Question: I am trying to combine two legends in R, so they show up closer together. This is different to the usual query people ask on combining legends, which involves combining legends so that, say, a shape and a colour are combined in to one legend.
I basically want exactly what can be seen in the attached image, but with the 3 legend items being grouped together; so that the line one is directly below the bar one. My first time using R (just doing it to practice before a course), so feel free to criticise the rest of my code; but I'm happy enough with how it looks so far apart from these two parts of the legend not being closer to each other. I have searched a lot for a solution. I can add a fill to the line aesthetics, which shows up with the other bar items in the legend, but that then gives me a block on the key rather than the line I want.
'''
geom_col(data = subset(surrey_total,date >= MaxDate - 30),aes(fill=TheColumnColours)) +
geom_line(key_glyph = "abline",data=subset(surrey_total, date >= MaxDate - 35),aes(color="7-day average",y=rollmean(newCasesBySpecimenDate, 7, fill = NA)), size=1) +
geom_text(color=TheDigitColours,data = subset(surrey_total,date >= MaxDate - 30),size=3,aes(fontface=TheDigitBold,label = newCasesBySpecimenDate), position = position_dodge(0.9), vjust = 1.5) +
scale_x_date(breaks = TheBreaks, labels = date_format("%d-%b"), limits=c(MaxDate-31, MaxDate+1), expand = c(0, 0)) +
scale_y_continuous(breaks=seq(0,4000,by = 200), minor_breaks=NULL,expand = c(0, 0)) +
ylab("Number of Cases") + xlab("Date") + ggtitle("Surrey Daily Cases") + theme(plot.title = element_text(hjust = 0.5)) +
labs(color= NA,fill = "Legend", subtitle = paste(format(surrey_rate_table[surrey_rate_table$areaName=="Surrey Total",]$newCasesBySpecimenDate, big.mark=","), " cases in last 7 days - 7 day rate ", surrey_rate_table[surrey_rate_table$areaName=="Surrey Total",]$newCasesBySpecimenDateRollingRate,"/100,000",sep="")) +
theme(legend.key = element_rect(fill = NA, color = NA), legend.position = c(0.06,0.85),legend.background = element_rect(fill = NA, color = NA), legend.title = element_blank(), axis.line = element_line(color = 'black'),panel.grid.major.x = element_blank(), panel.grid.minor.x = element_blank(), panel.background = element_rect(fill = "white"),
panel.grid.major.y = element_line(color="gray", linetype="dotted"),panel.border = element_blank())+#,text=element_text(family="Verdana")) +
scale_color_manual(name = "Legend",values = ColourSelections) +
scale_fill_manual(name = "Legend",values = ColourSelections)
'''

As you can see, I've added two scales, one for the colour (of the line) and one for the fill (of the bars), and I think this means they show up separately. I had read that giving them the same name would mean they group together but this doesn't appear to work.
surrey_df:
'''
18592, 18593, 18594, 18595, 18596, 18597, 18598, 18599, 18600,
18601, 18602, 18603, 18604, 18605, 18606, 18607, 18608, 18609,
18610, 18611, 18612, 18613, 18614, 18615, 18616, 18617, 18618,
18619, 18620, 18621, 18622, 18623, 18624, 18625, 18626, 18627,
18628, 18588, 18589, 18590, 18591, 18592, 18593, 18594, 18595,
18596, 18597, 18598, 18599, 18600, 18601, 18602, 18603, 18604,
18605, 18606, 18607, 18608, 18609, 18610, 18611, 18612, 18613,
18614, 18615, 18616, 18617, 18618, 18619, 18620, 18621, 18622,
18623, 18624, 18625, 18626, 18627, 18628, 18588, 18589, 18590,
18591, 18592, 18593, 18594, 18595, 18596, 18597, 18598, 18599,
18600, 18601, 18602, 18603, 18604, 18605, 18606, 18607, 18608,
18609, 18610, 18611, 18612, 18613, 18614, 18615, 18616, 18617,
18618, 18619, 18620, 18621, 18622, 18623, 18624, 18625, 18626,
18627, 18628, 18588, 18589, 18590, 18591, 18592, 18593, 18594,
18595, 18596, 18597, 18598, 18599, 18600, 18601, 18602, 18603,
18604, 18605, 18606, 18607, 18608, 18609, 18610, 18611, 18612,
18613, 18614, 18615, 18616, 18617, 18618, 18619, 18620, 18621,
18622, 18623, 18624, 18625, 18626, 18627, 18628, 18588, 18589,
18590, 18591, 18592, 18593, 18594, 18595, 18596, 18597, 18598,
18599, 18600, 18601, 18602, 18603, 18604, 18605, 18606, 18607,
18608, 18609, 18610, 18611, 18612, 18613, 18614, 18615, 18616,
18617, 18618, 18619, 18620, 18621, 18622, 18623, 18624, 18625,
18626, 18627, 18628, 18588, 18589, 18590, 18591, 18592, 18593,
18594, 18595, 18596, 18597, 18598, 18599, 18600, 18601, 18602,
18603, 18604, 18605, 18606, 18607, 18608, 18609, 18610, 18611,
18612, 18613, 18614, 18615, 18616, 18617, 18618, 18619, 18620,
18621, 18622, 18623, 18624, 18625, 18626, 18627, 18628, 18588,
18589, 18590, 18591, 18592, 18593, 18594, 18595, 18596, 18597,
18598, 18599, 18600, 18601, 18602, 18603, 18604, 18605, 18606,
18607, 18608, 18609, 18610, 18611, 18612, 18613, 18614, 18615,
18616, 18617, 18618, 18619, 18620, 18621, 18622, 18623, 18624,
18625, 18626, 18627, 18628, 18588, 18589, 18590, 18591, 18592,
18593, 18594, 18595, 18596, 18597, 18598, 18599, 18600, 18601,
18602, 18603, 18604, 18605, 18606, 18607, 18608, 18609, 18610,
18611, 18612, 18613, 18614, 18615, 18616, 18617, 18618, 18619,
18620, 18621, 18622, 18623, 18624, 18625, 18626, 18627, 18628,
18588, 18589, 18590, 18591, 18592, 18593, 18594, 18595, 18596,
18597, 18598, 18599, 18600, 18601, 18602, 18603, 18604, 18605,
18606, 18607, 18608, 18609, 18610, 18611, 18612, 18613, 18614,
18615, 18616, 18617, 18618, 18619, 18620, 18621, 18622, 18623,
18624, 18625, 18626, 18627, 18628, 18588, 18589, 18590, 18591,
18592, 18593, 18594, 18595, 18596, 18597, 18598, 18599, 18600,
18601, 18602, 18603, 18604, 18605, 18606, 18607, 18608, 18609,
18610, 18611, 18612, 18613, 18614, 18615, 18616, 18617, 18618,
18619, 18620, 18621, 18622, 18623, 18624, 18625, 18626, 18627,
18628, 18588, 18589, 18590, 18591, 18592, 18593, 18594, 18595,
18596, 18597, 18598, 18599, 18600, 18601, 18602, 18603, 18604,
18605, 18606, 18607, 18608, 18609, 18610, 18611, 18612, 18613,
18614, 18615, 18616, 18617, 18618, 18619, 18620, 18621, 18622,
18623, 18624, 18625, 18626, 18627, 18628), class = "Date"), areaName = c("Elmbridge",
"Elmbridge", "Elmbridge", "Elmbridge", "Elmbridge", "Elmbridge",
"Elmbridge", "Elmbridge", "Elmbridge", "Elmbridge", "Elmbridge",
"Elmbridge", "Elmbridge", "Elmbridge", "Elmbridge", "Elmbridge",
"Elmbridge", "Elmbridge", "Elmbridge", "Elmbridge", "Elmbridge",
"Elmbridge", "Elmbridge", "Elmbridge", "Elmbridge", "Elmbridge",
"Elmbridge", "Elmbridge", "Elmbridge", "Elmbridge", "Elmbridge",
"Elmbridge", "Elmbridge", "Elmbridge", "Elmbridge", "Elmbridge",
"Elmbridge", "Elmbridge", "Elmbridge", "Elmbridge", "Elmbridge",
"Epsom and Ewell", "Epsom and Ewell", "Epsom and Ewell", "Epsom and Ewell",
"Epsom and Ewell", "Epsom and Ewell", "Epsom and Ewell", "Epsom and Ewell",
"Epsom and Ewell", "Epsom and Ewell", "Epsom and Ewell", "Epsom and Ewell",
"Epsom and Ewell", "Epsom and Ewell", "Epsom and Ewell", "Epsom and Ewell",
"Epsom and Ewell", "Epsom and Ewell", "Epsom and Ewell", "Epsom and Ewell",
"Epsom and Ewell", "Epsom and Ewell", "Epsom and Ewell", "Epsom and Ewell",
"Epsom and Ewell", "Epsom and Ewell", "Epsom and Ewell", "Epsom and Ewell",
"Epsom and Ewell", "Epsom and Ewell", "Epsom and Ewell", "Epsom and Ewell",
"Epsom and Ewell", "Epsom and Ewell", "Epsom and Ewell", "Epsom and Ewell",
"Epsom and Ewell", "Epsom and Ewell", "Epsom and Ewell", "Epsom and Ewell",
"Epsom and Ewell", "Guildford", "Guildford", "Guildford", "Guildford",
"Guildford", "Guildford", "Guildford", "Guildford", "Guildford",
"Guildford", "Guildford", "Guildford", "Guildford", "Guildford",
"Guildford", "Guildford", "Guildford", "Guildford", "Guildford",
"Guildford", "Guildford", "Guildford", "Guildford", "Guildford",
"Guildford", "Guildford", "Guildford", "Guildford", "Guildford",
"Guildford", "Guildford", "Guildford", "Guildford", "Guildford",
"Guildford", "Guildford", "Guildford", "Guildford", "Guildford",
"Guildford", "Guildford", "Mole Valley", "Mole Valley", "Mole Valley",
"Mole Valley", "Mole Valley", "Mole Valley", "Mole Valley", "Mole Valley",
"Mole Valley", "Mole Valley", "Mole Valley", "Mole Valley", "Mole Valley",
"Mole Valley", "Mole Valley", "Mole Valley", "Mole Valley", "Mole Valley",
"Mole Valley", "Mole Valley", "Mole Valley", "Mole Valley", "Mole Valley",
"Mole Valley", "Mole Valley", "Mole Valley", "Mole Valley", "Mole Valley",
"Mole Valley", "Mole Valley", "Mole Valley", "Mole Valley", "Mole Valley",
"Mole Valley", "Mole Valley", "Mole Valley", "Mole Valley", "Mole Valley",
"Mole Valley", "Mole Valley", "Mole Valley", "Reigate and Banstead",
"Reigate and Banstead", "Reigate and Banstead", "Reigate and Banstead",
"Reigate and Banstead", "Reigate and Banstead", "Reigate and Banstead",
"Reigate and Banstead", "Reigate and Banstead", "Reigate and Banstead",
"Reigate and Banstead", "Reigate and Banstead", "Reigate and Banstead",
"Reigate and Banstead", "Reigate and Banstead", "Reigate and Banstead",
"Reigate and Banstead", "Reigate and Banstead", "Reigate and Banstead",
"Reigate and Banstead", "Reigate and Banstead", "Reigate and Banstead",
"Reigate and Banstead", "Reigate and Banstead", "Reigate and Banstead",
"Reigate and Banstead", "Reigate and Banstead", "Reigate and Banstead",
"Reigate and Banstead", "Reigate and Banstead", "Reigate and Banstead",
"Reigate and Banstead", "Reigate and Banstead", "Reigate and Banstead",
"Reigate and Banstead", "Reigate and Banstead", "Reigate and Banstead",
"Reigate and Banstead", "Reigate and Banstead", "Reigate and Banstead",
"Reigate and Banstead", "Runnymede", "Runnymede", "Runnymede",
"Runnymede", "Runnymede", "Runnymede", "Runnymede", "Runnymede",
"Runnymede", "Runnymede", "Runnymede", "Runnymede", "Runnymede",
"Runnymede", "Runnymede", "Runnymede", "Runnymede", "Runnymede",
"Runnymede", "Runnymede", "Runnymede", "Runnymede", "Runnymede",
"Runnymede", "Runnymede", "Runnymede", "Runnymede", "Runnymede",
"Runnymede", "Runnymede", "Runnymede", "Runnymede", "Runnymede",
"Runnymede", "Runnymede", "Runnymede", "Runnymede", "Runnymede",
"Runnymede", "Runnymede", "Runnymede", "Spelthorne", "Spelthorne",
"Spelthorne", "Spelthorne", "Spelthorne", "Spelthorne", "Spelthorne",
"Spelthorne", "Spelthorne", "Spelthorne", "Spelthorne", "Spelthorne",
"Spelthorne", "Spelthorne", "Spelthorne", "Spelthorne", "Spelthorne",
"Spelthorne", "Spelthorne", "Spelthorne", "Spelthorne", "Spelthorne",
"Spelthorne", "Spelthorne", "Spelthorne", "Spelthorne", "Spelthorne",
"Spelthorne", "Spelthorne", "Spelthorne", "Spelthorne", "Spelthorne",
"Spelthorne", "Spelthorne", "Spelthorne", "Spelthorne", "Spelthorne",
"Spelthorne", "Spelthorne", "Spelthorne", "Spelthorne", "Surrey Heath",
"Surrey Heath", "Surrey Heath", "Surrey Heath", "Surrey Heath",
"Surrey Heath", "Surrey Heath", "Surrey Heath", "Surrey Heath",
"Surrey Heath", "Surrey Heath", "Surrey Heath", "Surrey Heath",
"Surrey Heath", "Surrey Heath", "Surrey Heath", "Surrey Heath",
"Surrey Heath", "Surrey Heath", "Surrey Heath", "Surrey Heath",
"Surrey Heath", "Surrey Heath", "Surrey Heath", "Surrey Heath",
"Surrey Heath", "Surrey Heath", "Surrey Heath", "Surrey Heath",
"Surrey Heath", "Surrey Heath", "Surrey Heath", "Surrey Heath",
"Surrey Heath", "Surrey Heath", "Surrey Heath", "Surrey Heath",
"Surrey Heath", "Surrey Heath", "Surrey Heath", "Surrey Heath",
"Tandridge", "Tandridge", "Tandridge", "Tandridge", "Tandridge",
"Tandridge", "Tandridge", "Tandridge", "Tandridge", "Tandridge",
"Tandridge", "Tandridge", "Tandridge", "Tandridge", "Tandridge",
"Tandridge", "Tandridge", "Tandridge", "Tandridge", "Tandridge",
"Tandridge", "Tandridge", "Tandridge", "Tandridge", "Tandridge",
"Tandridge", "Tandridge", "Tandridge", "Tandridge", "Tandridge",
"Tandridge", "Tandridge", "Tandridge", "Tandridge", "Tandridge",
"Tandridge", "Tandridge", "Tandridge", "Tandridge", "Tandridge",
"Tandridge", "Waverley", "Waverley", "Waverley", "Waverley",
"Waverley", "Waverley", "Waverley", "Waverley", "Waverley", "Waverley",
"Waverley", "Waverley", "Waverley", "Waverley", "Waverley", "Waverley",
"Waverley", "Waverley", "Waverley", "Waverley", "Waverley", "Waverley",
"Waverley", "Waverley", "Waverley", "Waverley", "Waverley", "Waverley",
"Waverley", "Waverley", "Waverley", "Waverley", "Waverley", "Waverley",
"Waverley", "Waverley", "Waverley", "Waverley", "Waverley", "Waverley",
"Waverley", "Woking", "Woking", "Woking", "Woking", "Woking",
"Woking", "Woking", "Woking", "Woking", "Woking", "Woking", "Woking",
"Woking", "Woking", "Woking", "Woking", "Woking", "Woking", "Woking",
"Woking", "Woking", "Woking", "Woking", "Woking", "Woking", "Woking",
"Woking", "Woking", "Woking", "Woking", "Woking", "Woking", "Woking",
"Woking", "Woking", "Woking", "Woking", "Woking", "Woking", "Woking",
"Woking"), newCasesBySpecimenDate = c(13, 15, 20, 20, 23, 19,
12, 17, 22, 28, 31, 22, 22, 14, 20, 33, 32, 44, 46, 35, 47, 44,
61, 61, 89, 80, 93, 74, 133, 168, 145, 114, 138, 39, 116, 132,
121, 228, 208, 147, 101, 9, 14, 11, 17, 11, 16, 12, 13, 35, 21,
9, 15, 14, 9, 10, 38, 31, 28, 23, 50, 30, 34, 36, 73, 58, 67,
58, 39, 59, 100, 103, 104, 67, 33, 101, 89, 58, 153, 128, 97,
48, 15, 33, 25, 25, 17, 27, 20, 15, 24, 26, 20, 27, 16, 26, 19,
26, 40, 39, 43, 49, 38, 45, 67, 58, 89, 51, 78, 39, 74, 120,
151, 84, 110, 42, 140, 126, 97, 172, 140, 111, 81, 7, 15, 19,
13, 15, 16, 15, 18, 19, 11, 8, 10, 6, 12, 15, 8, 13, 25, 30,
28, 18, 31, 34, 35, 43, 37, 55, 29, 37, 72, 64, 82, 61, 11, 77,
64, 66, 96, 65, 71, 49, 8, 18, 26, 20, 21, 21, 12, 12, 38, 22,
25, 23, 22, 26, 15, 22, 36, 28, 46, 52, 55, 64, 78, 105, 104,
78, 91, 51, 110, 169, 175, 111, 120, 40, 144, 195, 142, 247,
215, 144, 140, 15, 21, 19, 13, 25, 28, 23, 38, 29, 36, 49, 49,
40, 20, 15, 33, 25, 30, 29, 31, 32, 39, 48, 75, 56, 54, 49, 36,
51, 79, 72, 70, 57, 26, 76, 88, 56, 98, 131, 83, 51, 17, 20,
19, 18, 19, 11, 10, 27, 18, 28, 23, 26, 23, 28, 25, 42, 35, 24,
40, 53, 25, 53, 48, 105, 87, 71, 82, 43, 114, 115, 140, 93, 103,
31, 106, 118, 146, 198, 139, 100, 82, 25, 18, 15, 16, 17, 14,
13, 16, 24, 24, 9, 18, 20, 19, 18, 24, 22, 29, 45, 46, 54, 36,
57, 48, 62, 58, 57, 41, 53, 101, 90, 55, 75, 24, 87, 99, 79,
151, 145, 93, 68, 8, 13, 14, 8, 7, 22, 11, 6, 29, 22, 19, 22,
30, 15, 23, 29, 23, 37, 29, 44, 37, 38, 72, 70, 67, 61, 77, 49,
75, 123, 127, 78, 78, 21, 98, 98, 89, 153, 131, 71, 85, 14, 17,
18, 12, 6, 14, 4, 7, 21, 15, 16, 9, 19, 10, 17, 20, 20, 18, 46,
36, 24, 27, 48, 37, 56, 40, 74, 38, 54, 77, 101, 76, 55, 18,
95, 114, 104, 188, 164, 91, 99, 13, 44, 30, 25, 31, 25, 27, 19,
31, 48, 41, 27, 32, 27, 35, 38, 45, 42, 47, 48, 36, 46, 70, 63,
82, 93, 86, 57, 77, 104, 105, 75, 83, 22, 87, 132, 92, 161, 112,
90, 72), newDeaths28DaysByDeathDate = c(1, 1, 0, 3, 0, 0, 0,
0, 0, 1, 1, 1, 0, 0, 0, 0, 0, 0, 0, 1, 0, 0, 0, 0, 0, 0, 0, 2,
0, 2, 0, 0, 0, 0, 2, 2, 2, 3, 0, 1, 0, 0, 0, 0, 1, 1, 1, 0, 0,
3, 0, 0, 0, 1, 2, 0, 0, 2, 1, 1, 1, 0, 0, 0, 0, 0, 1, 1, 3, 0,
1, 0, 2, 1, 1, 0, 0, 1, 2, 0, 1, 0, 0, 1, 0, 0, 0, 0, 1, 2, 0,
0, 1, 1, 0, 0, 0, 1, 1, 0, 1, 0, 0, 0, 0, 0, 0, 1, 1, 0, 0, 2,
0, 0, 1, 0, 1, 0, 0, 1, 0, 0, 1, 0, 0, 0, 0, 0, 1, 0, 0, 0, 1,
0, 0, 0, 1, 0, 0, 0, 0, 0, 0, 0, 2, 1, 1, 0, 0, 1, 1, 2, 1, 2,
3, 0, 1, 0, 0, 0, 0, 0, 0, 0, 1, 1, 2, 0, 1, 0, 0, 1, 0, 2, 0,
0, 1, 1, 1, 3, 1, 0, 0, 0, 2, 1, 1, 2, 0, 0, 2, 3, 3, 0, 2, 2,
3, 1, 0, 2, 0, 0, 3, 1, 0, 1, 1, 0, 0, 0, 0, 0, 1, 0, 3, 0, 1,
0, 0, 0, 1, 0, 0, 0, 0, 0, 0, 1, 0, 0, 0, 0, 0, 0, 0, 1, 1, 1,
0, 0, 0, 1, 0, 0, 0, 0, 2, 0, 1, 1, 0, 1, 0, 1, 1, 0, 0, 0, 0,
0, 0, 0, 0, 0, 0, 0, 0, 0, 0, 0, 0, 0, 1, 0, 1, 1, 1, 0, 2, 2,
3, 3, 1, 0, 0, 0, 0, 0, 0, 0, 0, 0, 0, 1, 0, 0, 0, 0, 0, 0, 0,
0, 0, 1, 0, 0, 0, 0, 0, 0, 0, 2, 0, 0, 0, 0, 1, 0, 1, 1, 0, 1,
2, 0, 2, 0, 2, 1, 0, 0, 0, 0, 1, 1, 0, 0, 0, 0, 0, 0, 1, 0, 0,
0, 2, 1, 0, 0, 0, 1, 0, 0, 0, 1, 1, 0, 0, 1, 1, 2, 1, 1, 1, 1,
0, 1, 2, 0, 0, 0, 0, 0, 0, 0, 0, 0, 0, 0, 0, 0, 0, 1, 0, 0, 0,
1, 1, 0, 0, 0, 0, 1, 1, 1, 1, 4, 2, 0, 2, 3, 0, 0, 2, 1, 0, 2,
2, 1, 1, 1, 0, 0, 2, 0, 1, 2, 2, 1, 0, 0, 0, 1, 0, 1, 0, 1, 1,
1, 0, 0, 1, 0, 0, 1, 0, 0, 0, 0, 1, 0, 0, 2, 1, 1, 0, 0, 0, 0,
0, 0, 0), newCasesBySpecimenDateRollingRate = c(106, 95, 86.3,
79, 87, 89.9, 89.2, 92.1, 97.2, 103.1, 111.1, 110.4, 112.6, 114,
116.2, 124.3, 127.2, 136.7, 154.2, 163.7, 187.9, 205.4, 225.9,
247.1, 280, 304.8, 347.2, 367, 432, 510.3, 571.7, 589.9, 632.3,
592.9, 623.6, 622.8, 588.5, 649.1, 717.9, 724.4, 0, 165, 136.4,
125.3, 127.7, 119.1, 110.4, 111.6, 116.6, 142.6, 155, 145.1,
150.1, 147.6, 143.9, 140.2, 143.9, 156.3, 179.8, 189.8, 234.4,
260.5, 290.2, 287.7, 339.8, 377, 431.6, 441.5, 452.7, 483.7,
563.1, 600.3, 657.3, 657.3, 626.3, 703.2, 740.4, 688.4, 750.4,
780.1, 817.3, 0, 120.1, 112.1, 116.8, 112.8, 113.4, 109.4, 108.7,
108.7, 102.7, 103.4, 100, 106.7, 99.3, 103.4, 106, 107.4, 116.8,
129.5, 140.3, 162.4, 170.5, 187.9, 215.4, 227.5, 261.1, 266.4,
285.9, 286.6, 306, 341.6, 404, 400.7, 440.3, 416.1, 483.9, 518.8,
503.4, 517.5, 555, 555.7, 0, 97.4, 89.4, 92.8, 98.6, 100.9, 108.9,
114.6, 127.2, 131.8, 122.6, 116.9, 111.2, 99.7, 96.3, 92.8, 80.2,
82.5, 102, 124.9, 150.2, 157, 175.4, 205.2, 230.4, 251, 259,
290, 302.6, 309.5, 353, 386.3, 431, 458.5, 408, 463.1, 494, 487.1,
523.8, 504.3, 515.8, 0, 103.5, 90.8, 93.4, 94.8, 94.1, 89.4,
84.7, 87.4, 100.8, 98.2, 101.5, 102.9, 103.5, 112.9, 115, 104.2,
113.6, 115.6, 131.1, 151.3, 170.8, 203.7, 241.3, 287.7, 338.8,
360.3, 386.6, 383.9, 414.8, 476, 523, 527.7, 556, 521.7, 584.2,
641.4, 623.2, 671.6, 741.5, 757.7, 0, 199.1, 185.6, 153.2, 145.4,
144.3, 156.6, 161, 186.8, 195.7, 214.7, 255, 281.8, 295.2, 291.9,
266.1, 270.6, 258.3, 237.1, 214.7, 204.6, 218.1, 244.9, 261.7,
317.6, 346.7, 374.6, 394.7, 399.2, 412.6, 447.3, 444, 459.6,
463, 437.2, 482, 523.3, 497.6, 526.7, 594.9, 624, 0, 192.3, 171.3,
150.2, 140.2, 125.2, 114.2, 114.2, 124.2, 122.2, 131.2, 136.2,
143.2, 155.2, 173.3, 171.3, 195.3, 202.3, 203.3, 217.3, 247.4,
244.4, 272.4, 278.4, 348.5, 411.6, 442.7, 471.7, 489.8, 550.9,
618, 653, 659, 691.1, 640, 703.1, 707.1, 738.2, 796.2, 842.3,
839.3, 0, 153.4, 156.8, 146.7, 141.1, 138.9, 136.6, 132.1, 122.1,
128.8, 138.9, 131, 132.1, 138.9, 145.6, 147.8, 147.8, 145.6,
168, 198.2, 227.3, 266.5, 286.7, 323.6, 352.7, 389.7, 404.2,
416.6, 402, 421, 470.3, 517.3, 509.5, 528.5, 491.6, 543.1, 594.6,
570, 638.3, 739, 759.2, 0, 112.3, 97.6, 87.4, 81.7, 81.7, 91.9,
94.2, 91.9, 110.1, 119.1, 131.6, 148.6, 157.7, 162.3, 181.6,
181.6, 182.7, 203.1, 211.1, 226.9, 251.9, 268.9, 317.7, 371,
405.1, 441.4, 478.8, 492.5, 534.4, 592.3, 657, 669.5, 688.8,
625.2, 680.8, 706.9, 668.3, 697.8, 758, 750, 0, 84.7, 88.7, 82.3,
76, 76, 74.4, 67.3, 61.7, 64.9, 62.5, 65.7, 68.1, 72, 76.8, 84.7,
83.9, 87.9, 89.4, 118.7, 132.2, 143.3, 151.2, 173.4, 186.8, 216.9,
212.1, 242.2, 253.3, 274.7, 297.6, 348.3, 364.1, 376, 331.7,
376.8, 424.3, 445.7, 514.5, 584.2, 612.7, 0, 145.8, 173.6, 181.6,
174.6, 187.5, 198.4, 193.5, 199.4, 186.5, 204.4, 220.3, 216.3,
223.2, 223.2, 239.1, 246, 243.1, 244.1, 263.9, 279.8, 288.7,
299.6, 331.4, 349.2, 388.9, 434.6, 472.3, 493.1, 523.8, 557.6,
599.2, 592.3, 582.4, 518.9, 548.6, 603.2, 591.3, 646.9, 683.6,
690.5, 0), Month = structure(c(18567, 18567, 18567, 18567, 18567,
18567, 18567, 18567, 18567, 18597, 18597, 18597, 18597, 18597,
18597, 18597, 18597, 18597, 18597, 18597, 18597, 18597, 18597,
18597, 18597, 18597, 18597, 18597, 18597, 18597, 18597, 18597,
18597, 18597, 18597, 18597, 18597, 18597, 18597, 18597, 18628,
18567, 18567, 18567, 18567, 18567, 18567, 18567, 18567, 18567,
18597, 18597, 18597, 18597, 18597, 18597, 18597, 18597, 18597,
18597, 18597, 18597, 18597, 18597, 18597, 18597, 18597, 18597,
18597, 18597, 18597, 18597, 18597, 18597, 18597, 18597, 18597,
18597, 18597, 18597, 18597, 18628, 18567, 18567, 18567, 18567,
18567, 18567, 18567, 18567, 18567, 18597, 18597, 18597, 18597,
18597, 18597, 18597, 18597, 18597, 18597, 18597, 18597, 18597,
18597, 18597, 18597, 18597, 18597, 18597, 18597, 18597, 18597,
18597, 18597, 18597, 18597, 18597, 18597, 18597, 18597, 18597,
18628, 18567, 18567, 18567, 18567, 18567, 18567, 18567, 18567,
18567, 18597, 18597, 18597, 18597, 18597, 18597, 18597, 18597,
18597, 18597, 18597, 18597, 18597, 18597, 18597, 18597, 18597,
18597, 18597, 18597, 18597, 18597, 18597, 18597, 18597, 18597,
18597, 18597, 18597, 18597, 18597, 18628, 18567, 18567, 18567,
18567, 18567, 18567, 18567, 18567, 18567, 18597, 18597, 18597,
18597, 18597, 18597, 18597, 18597, 18597, 18597, 18597, 18597,
18597, 18597, 18597, 18597, 18597, 18597, 18597, 18597, 18597,
18597, 18597, 18597, 18597, 18597, 18597, 18597, 18597, 18597,
18597, 18628, 18567, 18567, 18567, 18567, 18567, 18567, 18567,
18567, 18567, 18597, 18597, 18597, 18597, 18597, 18597, 18597,
18597, 18597, 18597, 18597, 18597, 18597, 18597, 18597, 18597,
18597, 18597, 18597, 18597, 18597, 18597, 18597, 18597, 18597,
18597, 18597, 18597, 18597, 18597, 18597, 18628, 18567, 18567,
18567, 18567, 18567, 18567, 18567, 18567, 18567, 18597, 18597,
18597, 18597, 18597, 18597, 18597, 18597, 18597, 18597, 18597,
18597, 18597, 18597, 18597, 18597, 18597, 18597, 18597, 18597,
18597, 18597, 18597, 18597, 18597, 18597, 18597, 18597, 18597,
18597, 18597, 18628, 18567, 18567, 18567, 18567, 18567, 18567,
18567, 18567, 18567, 18597, 18597, 18597, 18597, 18597, 18597,
18597, 18597, 18597, 18597, 18597, 18597, 18597, 18597, 18597,
18597, 18597, 18597, 18597, 18597, 18597, 18597, 18597, 18597,
18597, 18597, 18597, 18597, 18597, 18597, 18597, 18628, 18567,
18567, 18567, 18567, 18567, 18567, 18567, 18567, 18567, 18597,
18597, 18597, 18597, 18597, 18597, 18597, 18597, 18597, 18597,
18597, 18597, 18597, 18597, 18597, 18597, 18597, 18597, 18597,
18597, 18597, 18597, 18597, 18597, 18597, 18597, 18597, 18597,
18597, 18597, 18597, 18628, 18567, 18567, 18567, 18567, 18567,
18567, 18567, 18567, 18567, 18597, 18597, 18597, 18597, 18597,
18597, 18597, 18597, 18597, 18597, 18597, 18597, 18597, 18597,
18597, 18597, 18597, 18597, 18597, 18597, 18597, 18597, 18597,
18597, 18597, 18597, 18597, 18597, 18597, 18597, 18597, 18628,
18567, 18567, 18567, 18567, 18567, 18567, 18567, 18567, 18567,
18597, 18597, 18597, 18597, 18597, 18597, 18597, 18597, 18597,
18597, 18597, 18597, 18597, 18597, 18597, 18597, 18597, 18597,
18597, 18597, 18597, 18597, 18597, 18597, 18597, 18597, 18597,
18597, 18597, 18597, 18597, 18628), class = "Date")), row.names = c(325L,
326L, 327L, 328L, 329L, 330L, 331L, 332L, 333L, 334L, 335L, 336L,
337L, 338L, 339L, 340L, 341L, 342L, 343L, 344L, 345L, 346L, 347L,
348L, 349L, 350L, 351L, 352L, 353L, 354L, 355L, 356L, 357L, 358L,
359L, 360L, 361L, 362L, 363L, 364L, 365L, 693L, 694L, 695L, 696L,
697L, 698L, 699L, 700L, 701L, 702L, 703L, 704L, 705L, 706L, 707L,
708L, 709L, 710L, 711L, 712L, 713L, 714L, 715L, 716L, 717L, 718L,
719L, 720L, 721L, 722L, 723L, 724L, 725L, 726L, 727L, 728L, 729L,
730L, 731L, 732L, 733L, 1061L, 1062L, 1063L, 1064L, 1065L, 1066L,
1067L, 1068L, 1069L, 1070L, 1071L, 1072L, 1073L, 1074L, 1075L,
1076L, 1077L, 1078L, 1079L, 1080L, 1081L, 1082L, 1083L, 1084L,
1085L, 1086L, 1087L, 1088L, 1089L, 1090L, 1091L, 1092L, 1093L,
1094L, 1095L, 1096L, 1097L, 1098L, 1099L, 1100L, 1101L, 1429L,
1430L, 1431L, 1432L, 1433L, 1434L, 1435L, 1436L, 1437L, 1438L,
1439L, 1440L, 1441L, 1442L, 1443L, 1444L, 1445L, 1446L, 1447L,
1448L, 1449L, 1450L, 1451L, 1452L, 1453L, 1454L, 1455L, 1456L,
1457L, 1458L, 1459L, 1460L, 1461L, 1462L, 1463L, 1464L, 1465L,
1466L, 1467L, 1468L, 1469L, 1797L, 1798L, 1799L, 1800L, 1801L,
1802L, 1803L, 1804L, 1805L, 1806L, 1807L, 1808L, 1809L, 1810L,
1811L, 1812L, 1813L, 1814L, 1815L, 1816L, 1817L, 1818L, 1819L,
1820L, 1821L, 1822L, 1823L, 1824L, 1825L, 1826L, 1827L, 1828L,
1829L, 1830L, 1831L, 1832L, 1833L, 1834L, 1835L, 1836L, 1837L,
2165L, 2166L, 2167L, 2168L, 2169L, 2170L, 2171L, 2172L, 2173L,
2174L, 2175L, 2176L, 2177L, 2178L, 2179L, 2180L, 2181L, 2182L,
2183L, 2184L, 2185L, 2186L, 2187L, 2188L, 2189L, 2190L, 2191L,
2192L, 2193L, 2194L, 2195L, 2196L, 2197L, 2198L, 2199L, 2200L,
2201L, 2202L, 2203L, 2204L, 2205L, 2533L, 2534L, 2535L, 2536L,
2537L, 2538L, 2539L, 2540L, 2541L, 2542L, 2543L, 2544L, 2545L,
2546L, 2547L, 2548L, 2549L, 2550L, 2551L, 2552L, 2553L, 2554L,
2555L, 2556L, 2557L, 2558L, 2559L, 2560L, 2561L, 2562L, 2563L,
2564L, 2565L, 2566L, 2567L, 2568L, 2569L, 2570L, 2571L, 2572L,
2573L, 2901L, 2902L, 2903L, 2904L, 2905L, 2906L, 2907L, 2908L,
2909L, 2910L, 2911L, 2912L, 2913L, 2914L, 2915L, 2916L, 2917L,
2918L, 2919L, 2920L, 2921L, 2922L, 2923L, 2924L, 2925L, 2926L,
2927L, 2928L, 2929L, 2930L, 2931L, 2932L, 2933L, 2934L, 2935L,
2936L, 2937L, 2938L, 2939L, 2940L, 2941L, 3269L, 3270L, 3271L,
3272L, 3273L, 3274L, 3275L, 3276L, 3277L, 3278L, 3279L, 3280L,
3281L, 3282L, 3283L, 3284L, 3285L, 3286L, 3287L, 3288L, 3289L,
3290L, 3291L, 3292L, 3293L, 3294L, 3295L, 3296L, 3297L, 3298L,
3299L, 3300L, 3301L, 3302L, 3303L, 3304L, 3305L, 3306L, 3307L,
3308L, 3309L, 3637L, 3638L, 3639L, 3640L, 3641L, 3642L, 3643L,
3644L, 3645L, 3646L, 3647L, 3648L, 3649L, 3650L, 3651L, 3652L,
3653L, 3654L, 3655L, 3656L, 3657L, 3658L, 3659L, 3660L, 3661L,
3662L, 3663L, 3664L, 3665L, 3666L, 3667L, 3668L, 3669L, 3670L,
3671L, 3672L, 3673L, 3674L, 3675L, 3676L, 3677L, 4005L, 4006L,
4007L, 4008L, 4009L, 4010L, 4011L, 4012L, 4013L, 4014L, 4015L,
4016L, 4017L, 4018L, 4019L, 4020L, 4021L, 4022L, 4023L, 4024L,
4025L, 4026L, 4027L, 4028L, 4029L, 4030L, 4031L, 4032L, 4033L,
4034L, 4035L, 4036L, 4037L, 4038L, 4039L, 4040L, 4041L, 4042L,
4043L, 4044L, 4045L), class = "data.frame")
'''
Thanks,
James
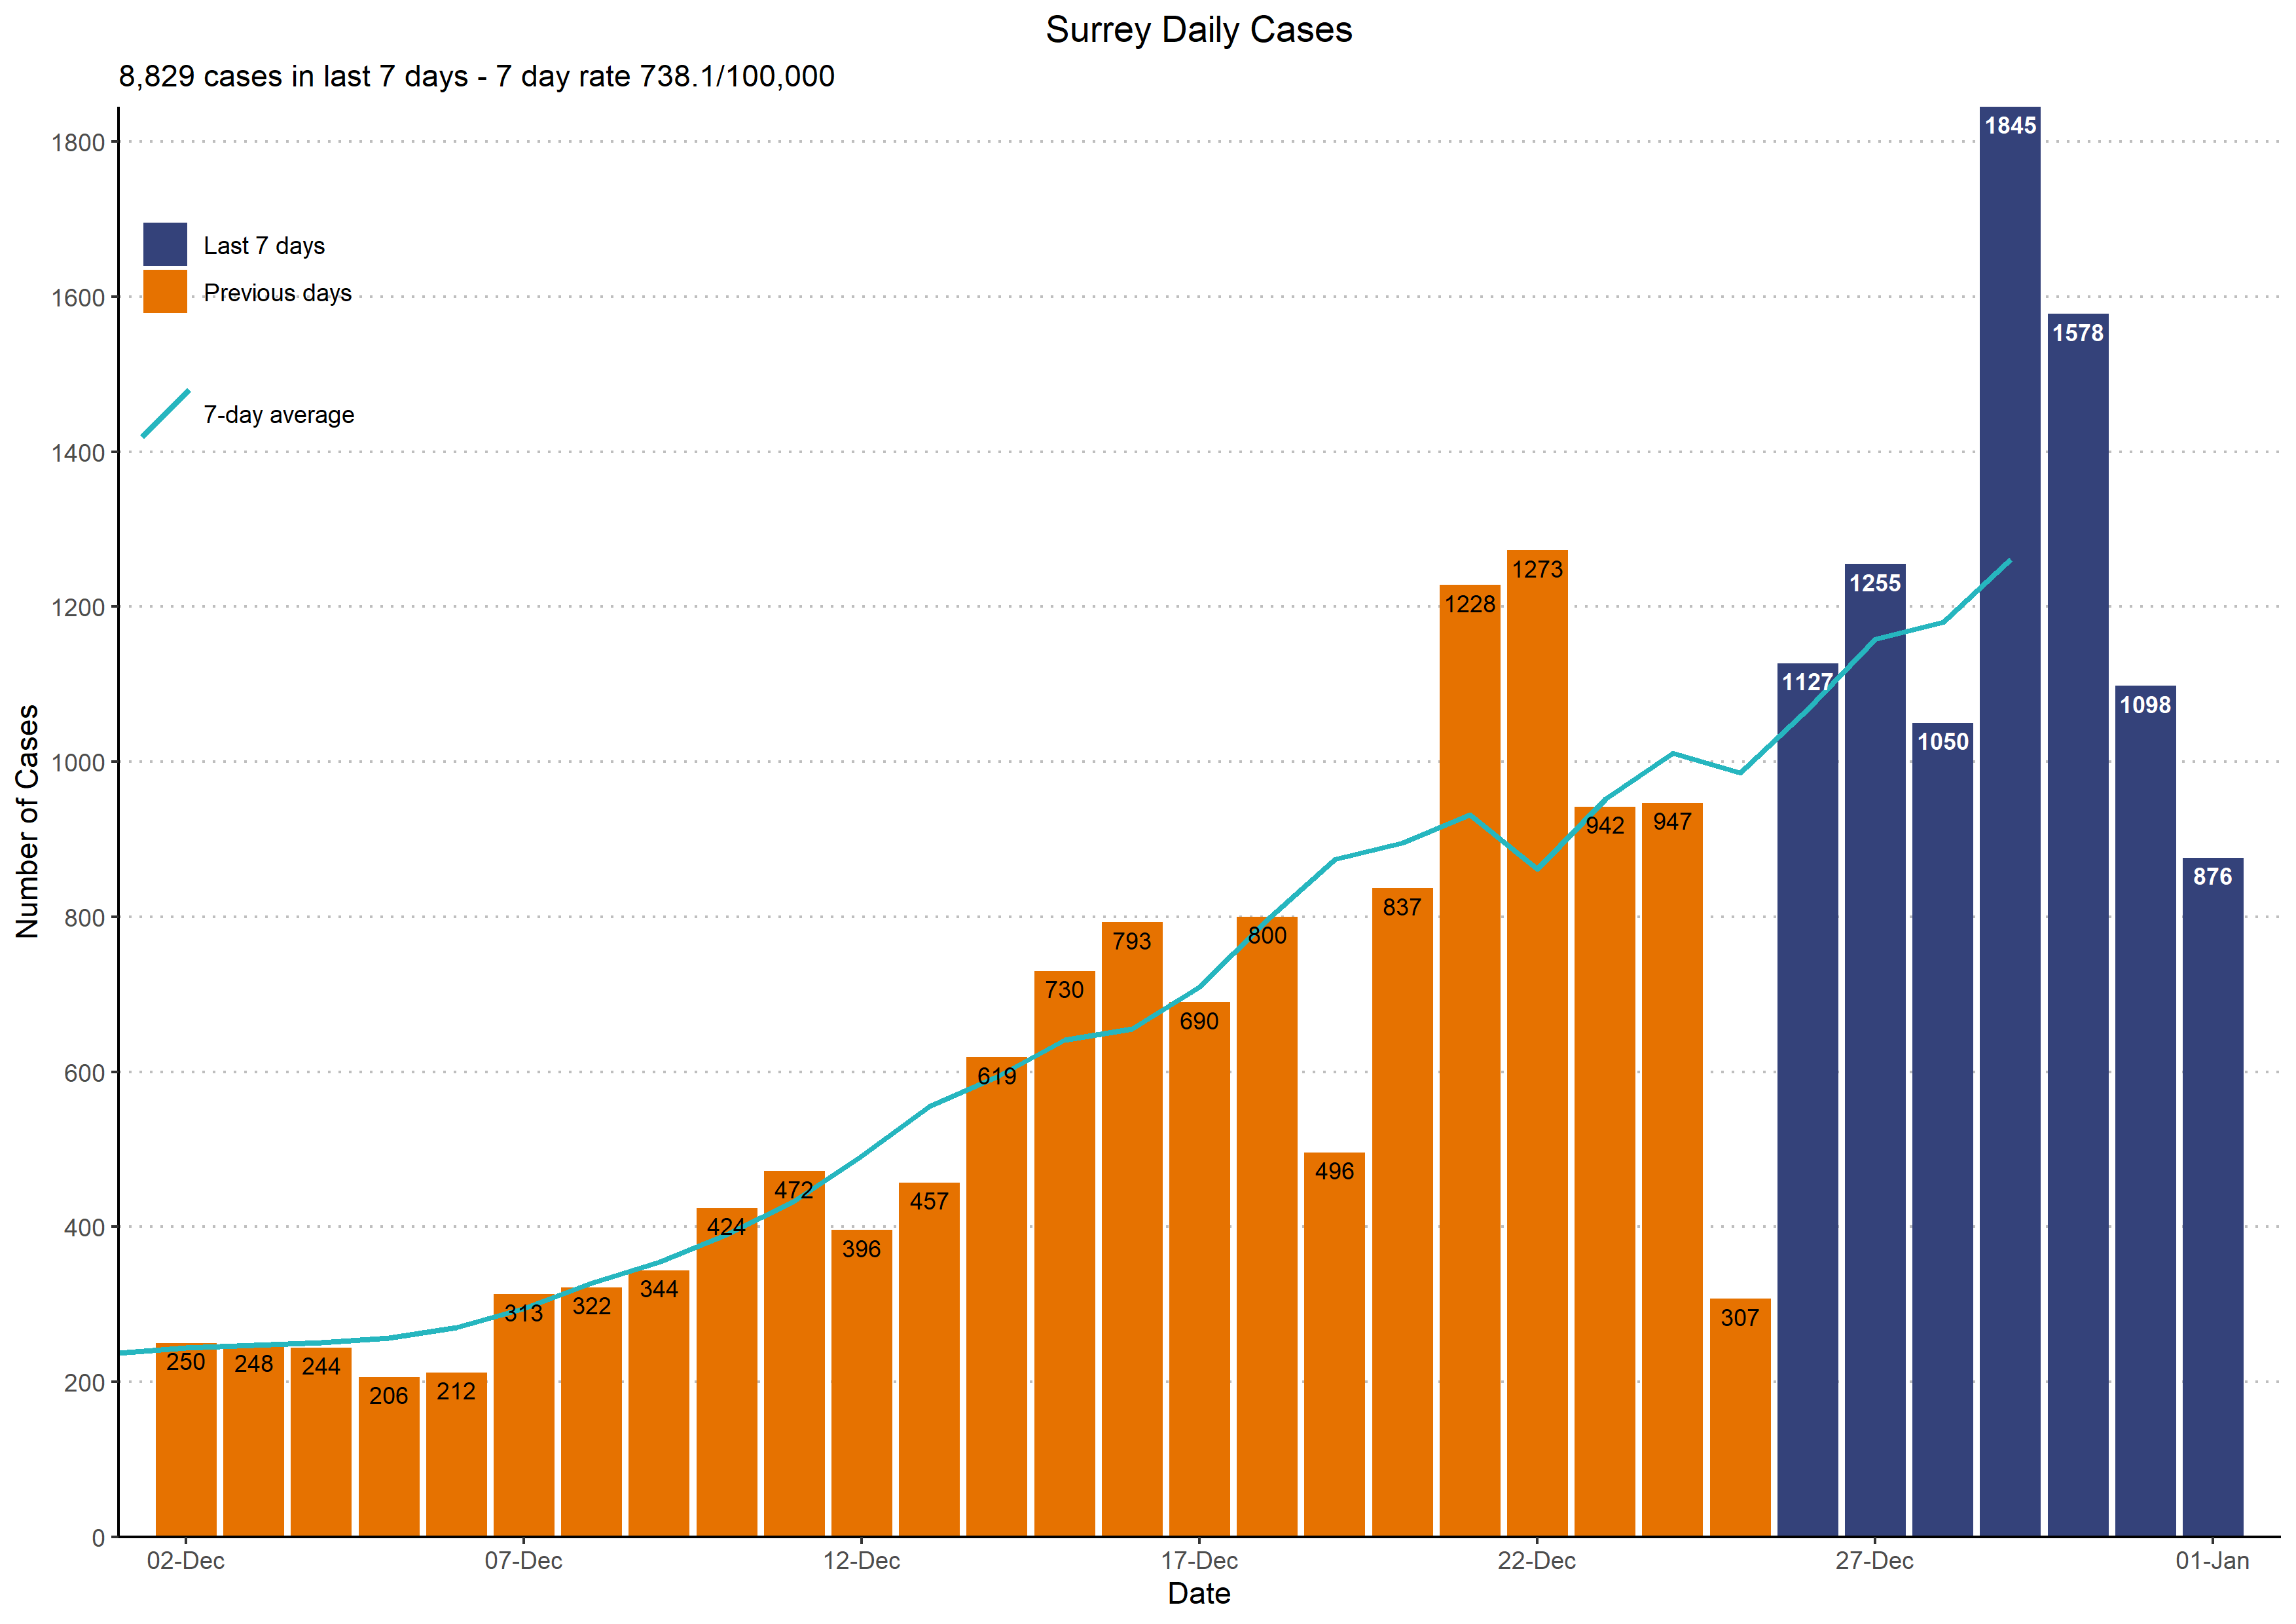
Answer: Welcome to SO. I am posting this also for a suggestion how to create a reproducible example. I am using an inbuilt data set and do some quick data wrangling to get in a structurally similar shape as your data. For the question, it does not matter that we are dealing with dates, nor the actual values for that sake.
I am changing the legend margins, after assigning a name = NULL to the color legend.
Small tips re your code:
I discovered several theme calls - this is redundant - try putting all in one single call to 'theme()'. Also, you have used both 'labs' and then xlab, ylab and ggtitles. The last three can be put into labs as arguments:
'labs(x = , y = , title = )'
And - use a new line for every new plot layer (see my code).
google "tidyverse style guide" for further code style tips. I am using RStudio and using the add-in package "styler" to fine-tune my code styling.
'''
library(tidyverse)
mtcars %>%
group_by(carb) %>%
summarise(av_disp = mean(disp)) %>%
ggplot(aes(carb, av_disp)) +
geom_col(aes( fill = carb > 3)) +
geom_line(aes(color = "7-day average")) +
scale_color_discrete(name = NULL) +
theme(legend.margin = margin(-0.5,0,0,0, unit="cm"))
#> 'summarise()' ungrouping output (override with '.groups' argument)
'''

<URL>